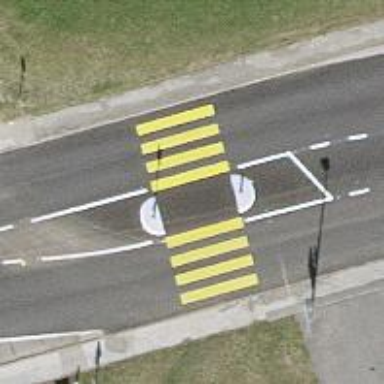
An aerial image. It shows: Uncontrolled zebra crossing with pedestrian island.